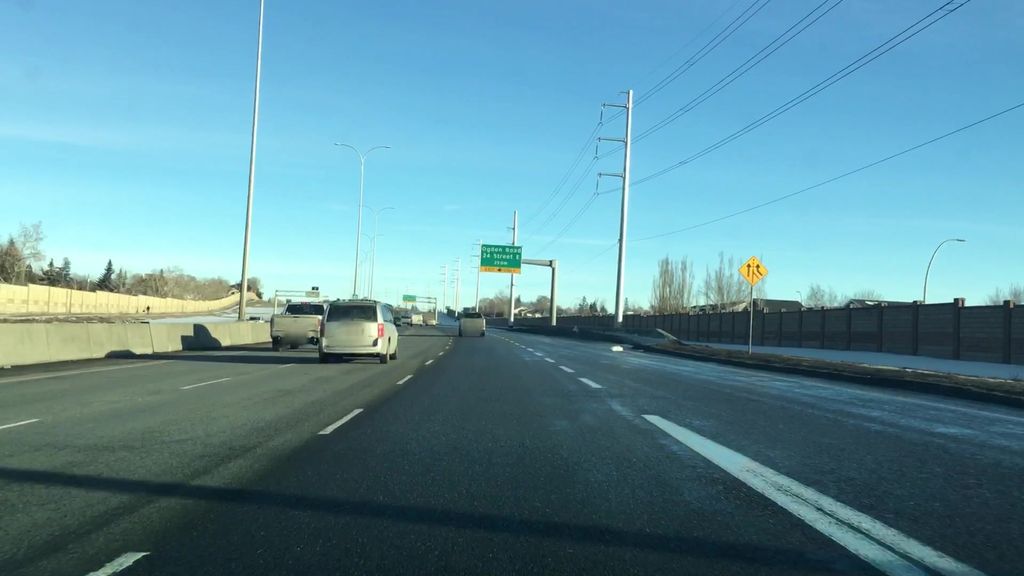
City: calgary